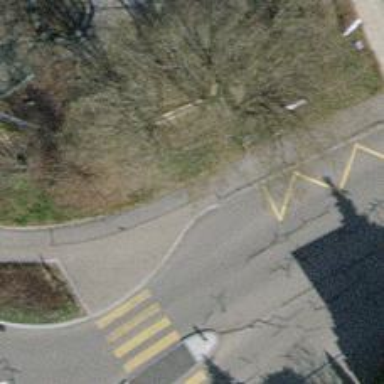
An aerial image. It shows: Asphalt sidewalk.